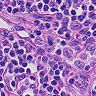
Metastatic tissue present: no